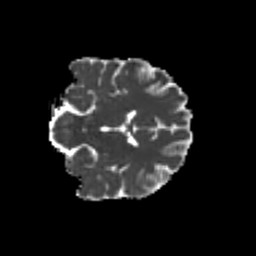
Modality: MD
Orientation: coronal
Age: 22
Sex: female
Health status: healthy
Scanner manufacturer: philips
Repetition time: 7.396 s
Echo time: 0.08599 s